Interaction volume radius: 10 \u00c5
Interaction volume height: 10 \u00c5
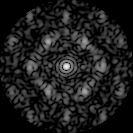
Disorder parameter: 0.6068